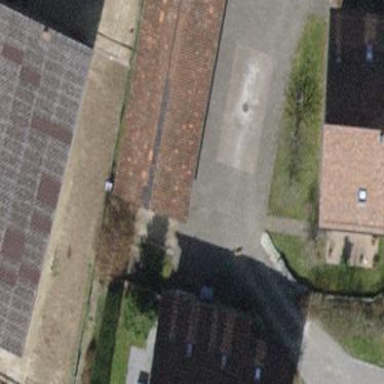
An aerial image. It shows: Group of garages.